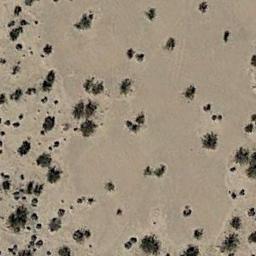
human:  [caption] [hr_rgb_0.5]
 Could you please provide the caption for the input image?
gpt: Chaparral is evenly distributed on the sand .

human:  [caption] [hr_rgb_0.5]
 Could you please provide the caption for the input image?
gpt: There is a path and scattered trees in the jungle .

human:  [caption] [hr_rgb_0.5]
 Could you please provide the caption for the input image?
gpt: The chaparral is on the yellow desert .

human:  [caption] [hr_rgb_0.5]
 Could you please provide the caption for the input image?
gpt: Some small chaparrals grow in the desert .

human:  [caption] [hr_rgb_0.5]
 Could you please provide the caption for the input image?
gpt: The chaparral is scattered and sparse .